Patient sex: F
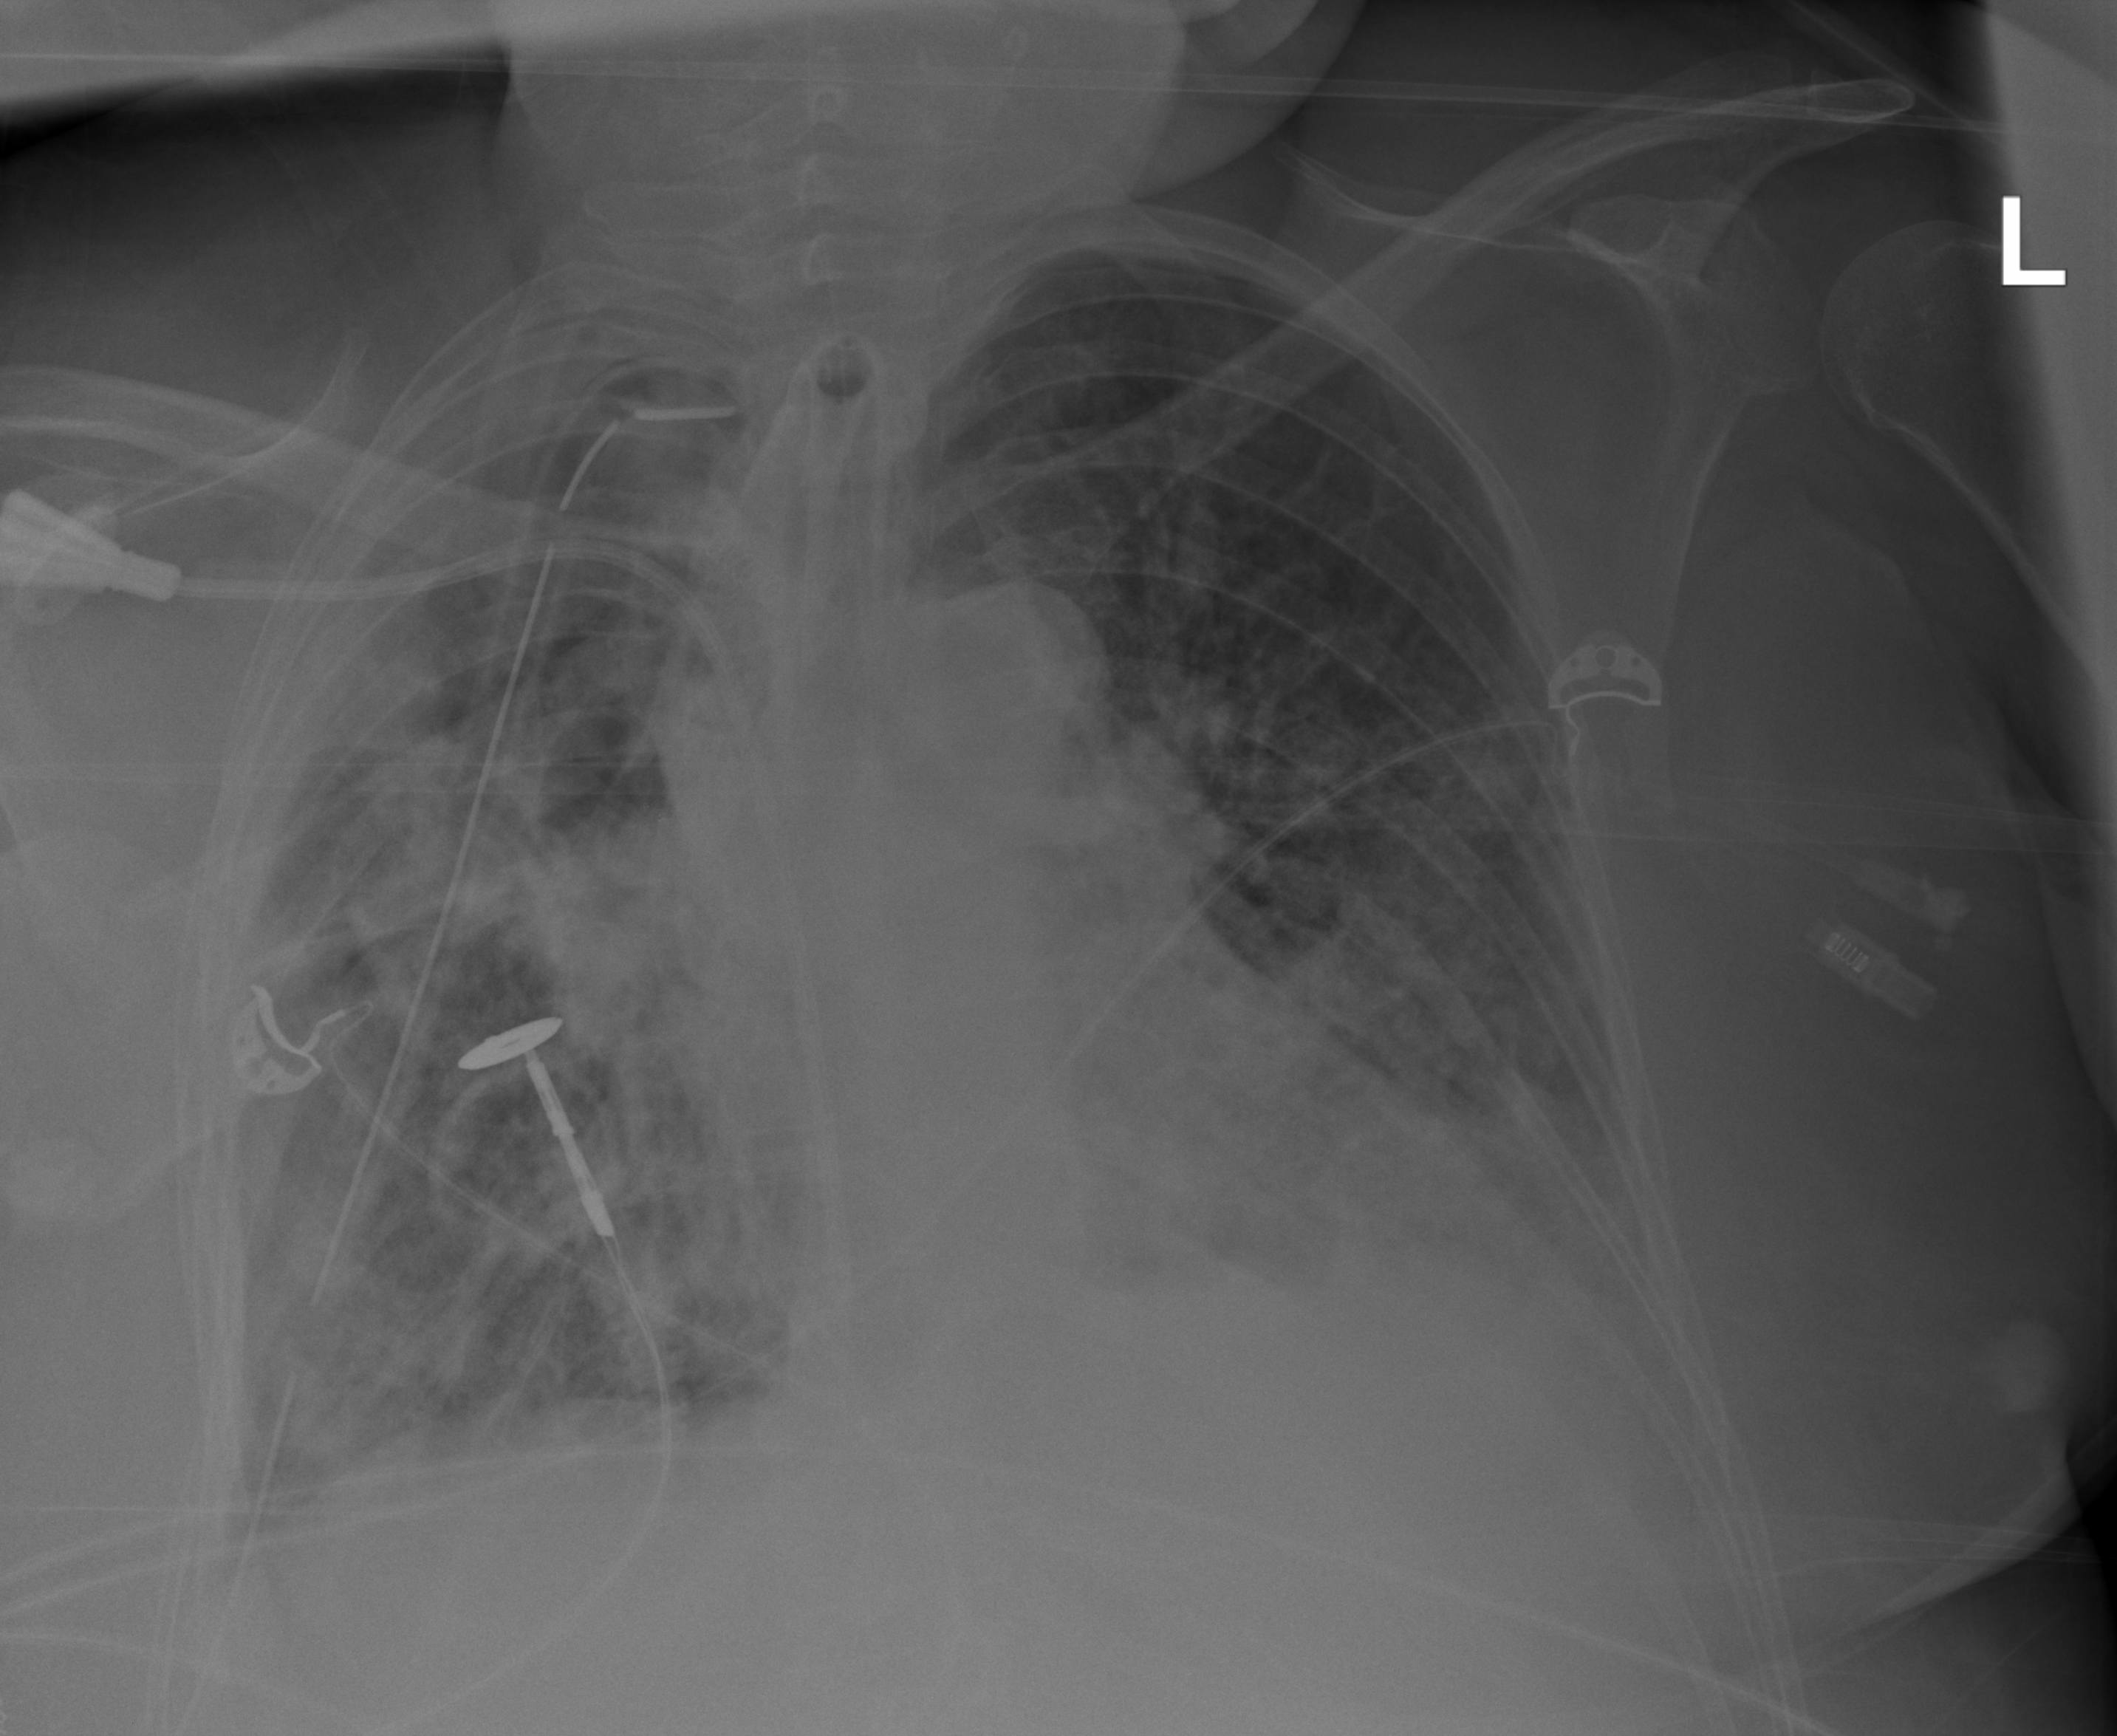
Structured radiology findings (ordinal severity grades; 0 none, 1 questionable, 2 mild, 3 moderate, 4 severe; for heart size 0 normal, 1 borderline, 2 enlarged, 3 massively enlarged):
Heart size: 0
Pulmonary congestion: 2
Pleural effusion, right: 2
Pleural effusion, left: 2
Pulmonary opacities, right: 2
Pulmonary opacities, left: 2
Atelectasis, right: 3
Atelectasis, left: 2